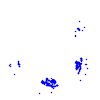
Particle: pion